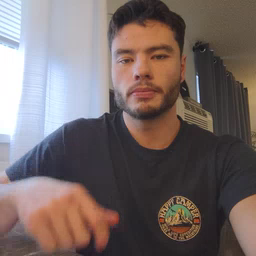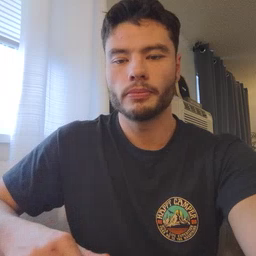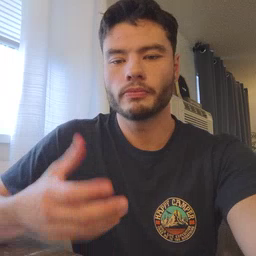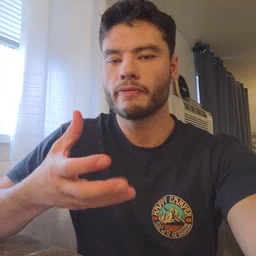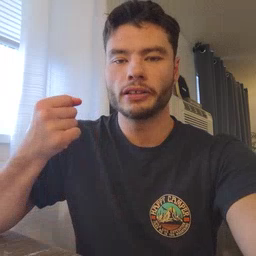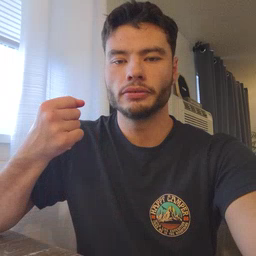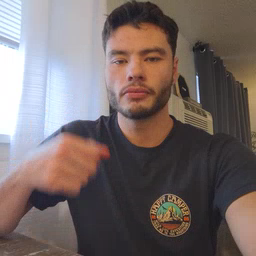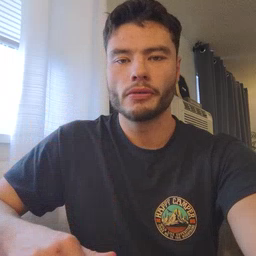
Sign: fast